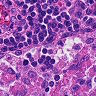
Metastatic tissue present: no